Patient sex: F
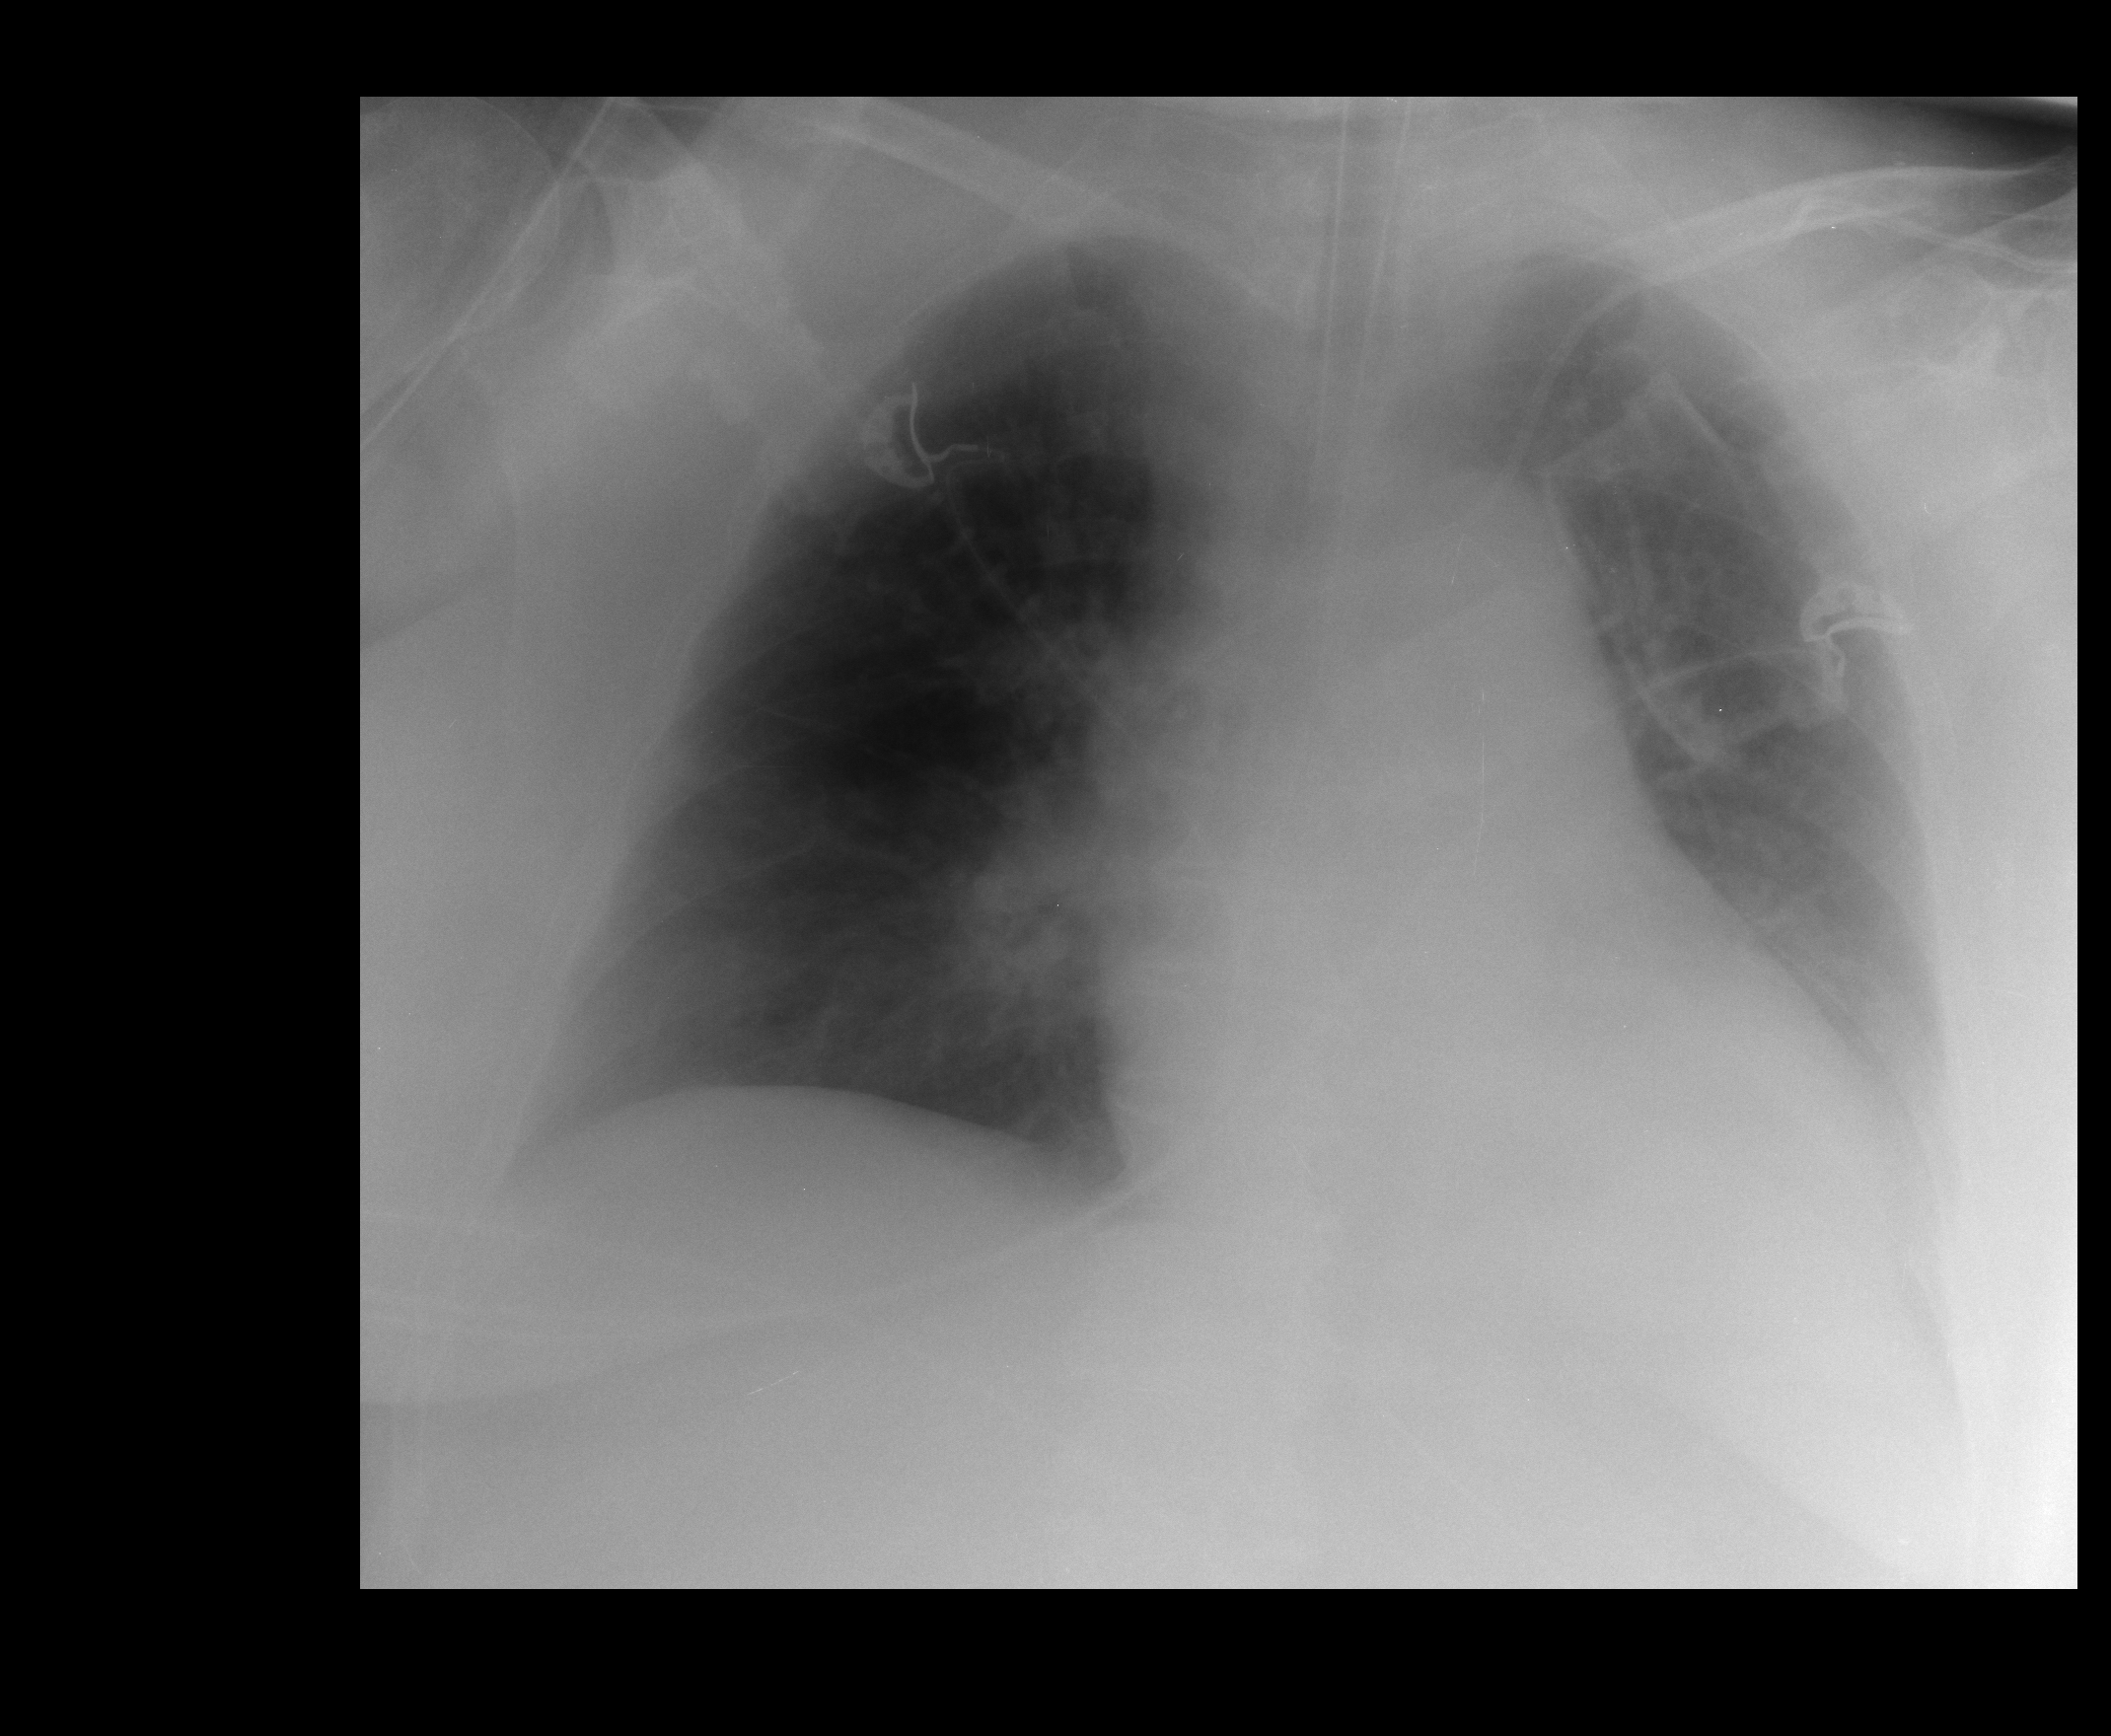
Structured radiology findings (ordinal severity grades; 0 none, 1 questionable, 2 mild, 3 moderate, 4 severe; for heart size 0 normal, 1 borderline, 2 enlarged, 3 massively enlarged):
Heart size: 0
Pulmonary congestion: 2
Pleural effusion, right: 0
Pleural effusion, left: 1
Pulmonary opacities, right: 1
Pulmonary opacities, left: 0
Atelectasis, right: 0
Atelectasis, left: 2